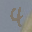
Label: 4